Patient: sex F, age 46
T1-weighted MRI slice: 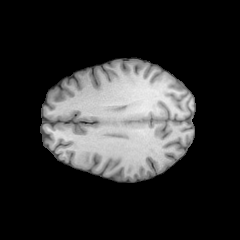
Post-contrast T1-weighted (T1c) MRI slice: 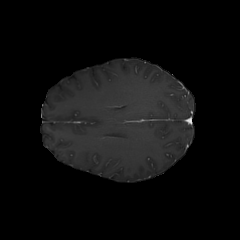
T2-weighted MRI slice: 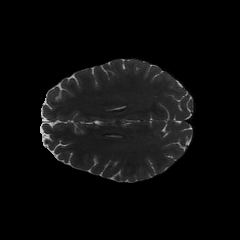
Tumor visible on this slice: no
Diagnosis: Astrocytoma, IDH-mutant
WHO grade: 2